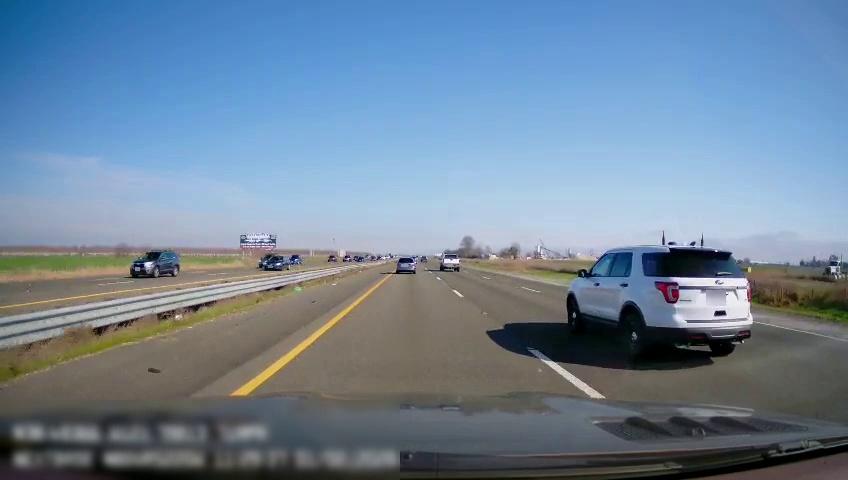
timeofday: Day
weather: Sunny
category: Drivable Space
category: Drivable Space
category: Vehicles | SUV
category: Vehicles | Car
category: Vehicles | Car
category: Vehicles | Car
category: Vehicles | SUV
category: Vehicles | SUV
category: Vehicles | SUV
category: Vehicles | SUV
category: Vehicles | Truck
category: Lanes | Current Lane
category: Lanes | Current Lane
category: Lanes | Alternate Lane
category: Lanes | Alternate Lane
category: Lanes | Opposite Lane
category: Lanes | Opposite Lane
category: Lanes | Opposite Lane